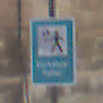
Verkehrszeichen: Verkehrshelfer
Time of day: Midday
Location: Outdoor (Urban)
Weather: Overcast
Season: NotSpecified
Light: Natural